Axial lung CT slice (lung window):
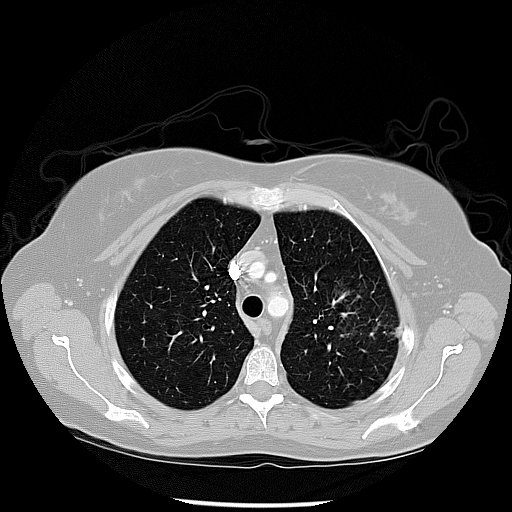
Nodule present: no